【题型】填空题　【知识点】平面几何　【难度】easy
已知：如图, $\triangle ABC$ 中, $\angle B$、$\angle C$ 的平分线相交于点 $F$, 过 $F$ 作 $DE // BC$, 分别交 $AB$、$AC$ 于 $D$、$E$, 若 $AB + AC = 10$, 则 $\triangle ADE$ 的周长等于\_\_\_\_\_\_。

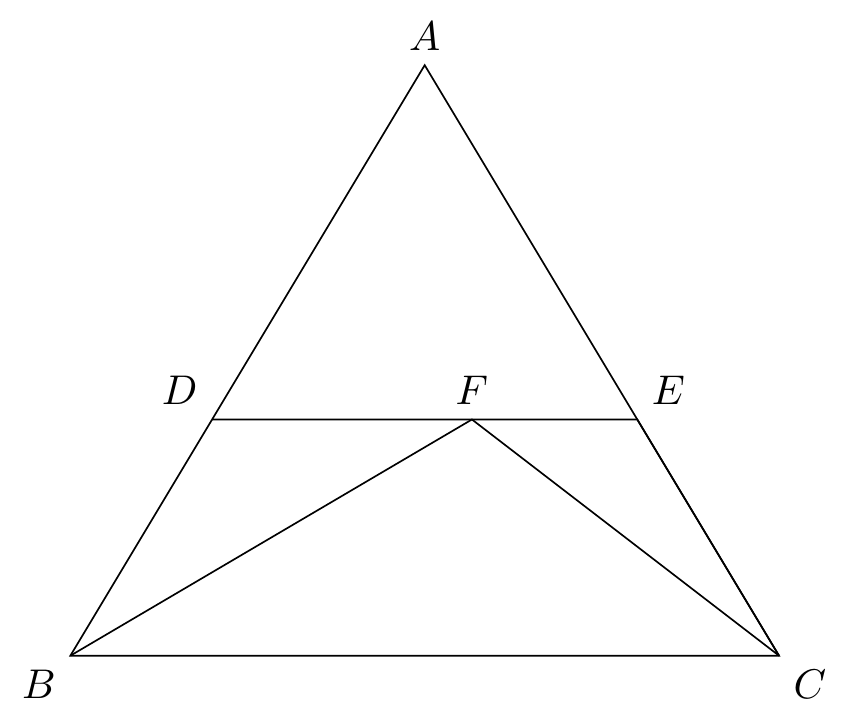
【解答】
解：$\because$ $BF$ 平分 $\angle ABC$,

$\therefore$ $\angle DBF = \angle CBF$,

$\because$ $DE // BC$,

$\therefore$ $\angle CBF = \angle DFB$,

$\therefore$ $\angle DBF = \angle DFB$,

$\therefore$ $BD = DF$,

同理 $FE = EC$,

$\therefore$ $\triangle ADE$ 的周长 $= AD + AE + ED = AD + DF + AE + EF = (AD + BD) + (AE + CE) = AB + AC = 10$,

故答案为：10。